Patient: sex M, age 37
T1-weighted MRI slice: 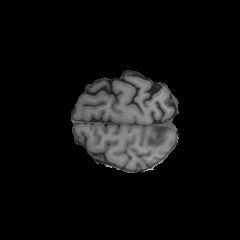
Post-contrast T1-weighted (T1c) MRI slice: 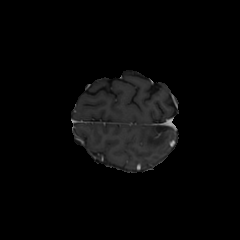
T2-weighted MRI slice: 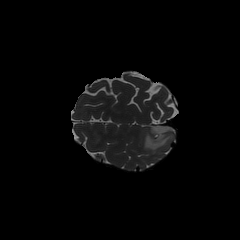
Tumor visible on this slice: yes
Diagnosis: Astrocytoma, IDH-mutant
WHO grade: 2